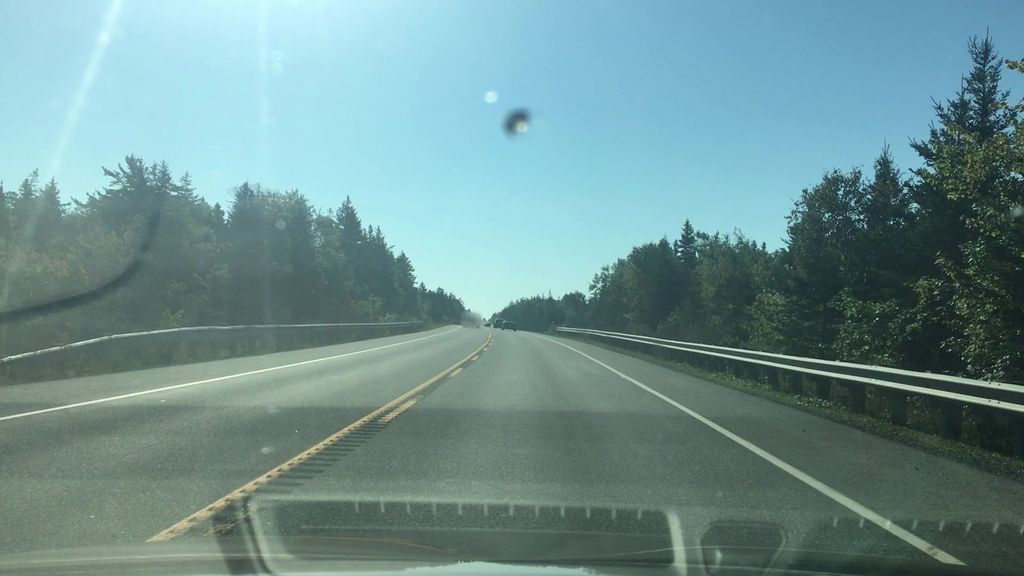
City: halifax